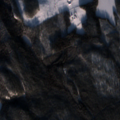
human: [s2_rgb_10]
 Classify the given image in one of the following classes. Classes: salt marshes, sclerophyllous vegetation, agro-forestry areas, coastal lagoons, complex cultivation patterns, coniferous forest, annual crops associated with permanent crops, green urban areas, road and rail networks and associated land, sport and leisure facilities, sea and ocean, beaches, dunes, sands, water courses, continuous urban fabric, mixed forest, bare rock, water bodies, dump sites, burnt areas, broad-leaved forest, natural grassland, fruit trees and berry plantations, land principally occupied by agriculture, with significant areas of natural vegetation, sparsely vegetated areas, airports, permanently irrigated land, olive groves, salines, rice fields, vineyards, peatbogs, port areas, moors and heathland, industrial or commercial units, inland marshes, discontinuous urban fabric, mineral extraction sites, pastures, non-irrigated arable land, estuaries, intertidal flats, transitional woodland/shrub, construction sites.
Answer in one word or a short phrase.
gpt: coniferous forest, mixed forest, water bodies